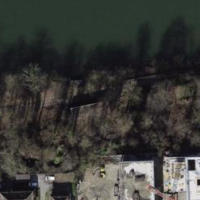
EUNIS habitat code: 41
Species observed at this site:
Cardamine pratensis